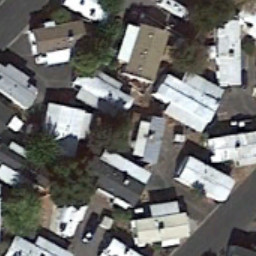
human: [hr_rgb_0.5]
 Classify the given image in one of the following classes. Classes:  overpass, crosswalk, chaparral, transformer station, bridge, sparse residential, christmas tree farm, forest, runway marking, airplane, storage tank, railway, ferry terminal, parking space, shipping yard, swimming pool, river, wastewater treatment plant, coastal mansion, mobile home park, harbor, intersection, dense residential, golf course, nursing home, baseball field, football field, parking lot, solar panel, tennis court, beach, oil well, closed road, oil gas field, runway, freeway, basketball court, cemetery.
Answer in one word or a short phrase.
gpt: mobile home park